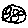
Label: moon